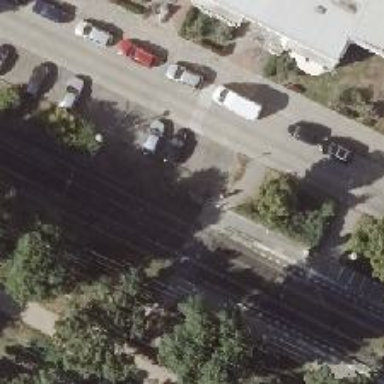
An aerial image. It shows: Uncontrolled tram crossing.